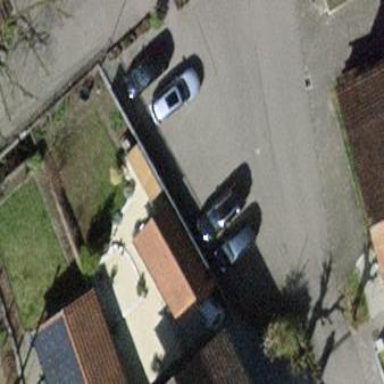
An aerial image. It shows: Shed.